Question: I am relatively new to Swift and Firebase and I am looking for a way to query the Firebase database to find a specific value. In the context of the app I am developing, when a user signs up, he must choose a username and we want to verify in the database that no other user already has the chosen username. My database structure looks as so :

Let's say I am registering in the app and I would like my username to be "mike". I want the app to search in all the "username" fields in the database to check if "mike" is already taken, but my Firebase code doesn't work :
'''
let queryRef = FIRDatabase.database().reference().child("users")
queryRef.queryOrdered(byChild: "username")
.queryEqual(toValue: self.username.text)
.observeSingleEvent(of: .value, with: { snapshot in
if snapshot.exists()
{
print(snapshot)
}
})
'''
Everything after "snapshot in" doesn't even get executed (it jumps over the instruction set). For now, before doing the actual check, I am just testing to try and print the "snapshot" value but it never gets printed .
I set my DB rules as so since the "username" key needs to be accessible to anyone trying to query it :
'''
{
"rules": {
"users": {
"$uid": {
"email": {
".read": "$uid === auth.uid",
".write": "$uid === auth.uid",
},
"username": {
".read": true,
".write": "$uid === auth.uid",
}
}
}
}
}
'''
It is important for me here to keep everything private except for the "username" key. In this example I only have the "email" and "username" keys for simplicity purposes, but in my actual app I have way more (first name, last name, date of birth, phone number, etc.)
Any help at this point will be appreciated.
Thank you very much
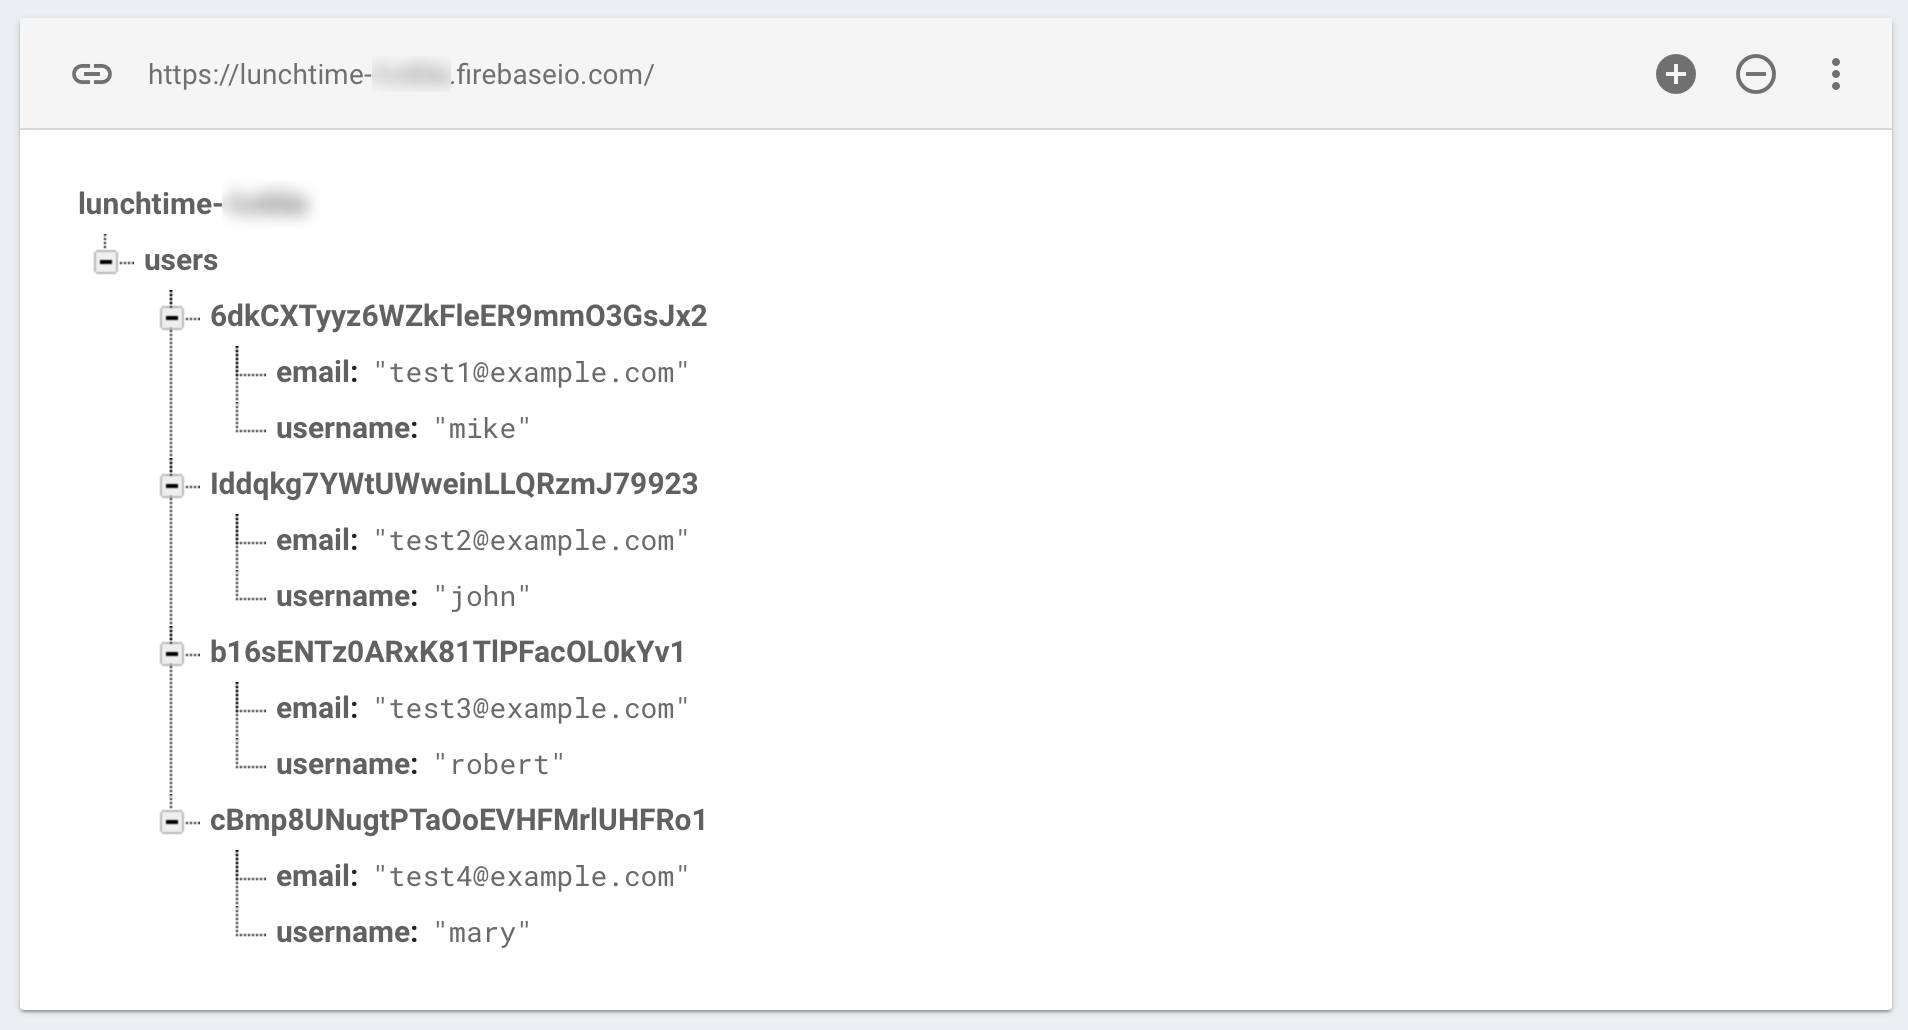
Answer: I don't think this is possible.
From the Firebase Documentation:
> Rules are applied in an atomic manner. That means that a read or write operation is failed immediately if there isn't a rule at that location or at a parent location that grants access. Even if every affected child path is accessible, reading at the parent location will fail completely.
In your case as you are trying to filter by the 'username' but there's not rule for the parent node 'users' you will not be able to complete the filtering as it will fail for .
You could although access 'users/a_valid_uid/username' as the whole path is accesible.
Something you could do as a workaround for this is having a separate node containing only the usernames and making this available to the public to read.
You can see the complete documentation about Firebase rules <URL>.
Note: You can make use of the Firebase Rules simulator to test your rules before deploying them.